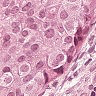
Metastatic tissue present: yes